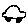
Label: car